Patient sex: F
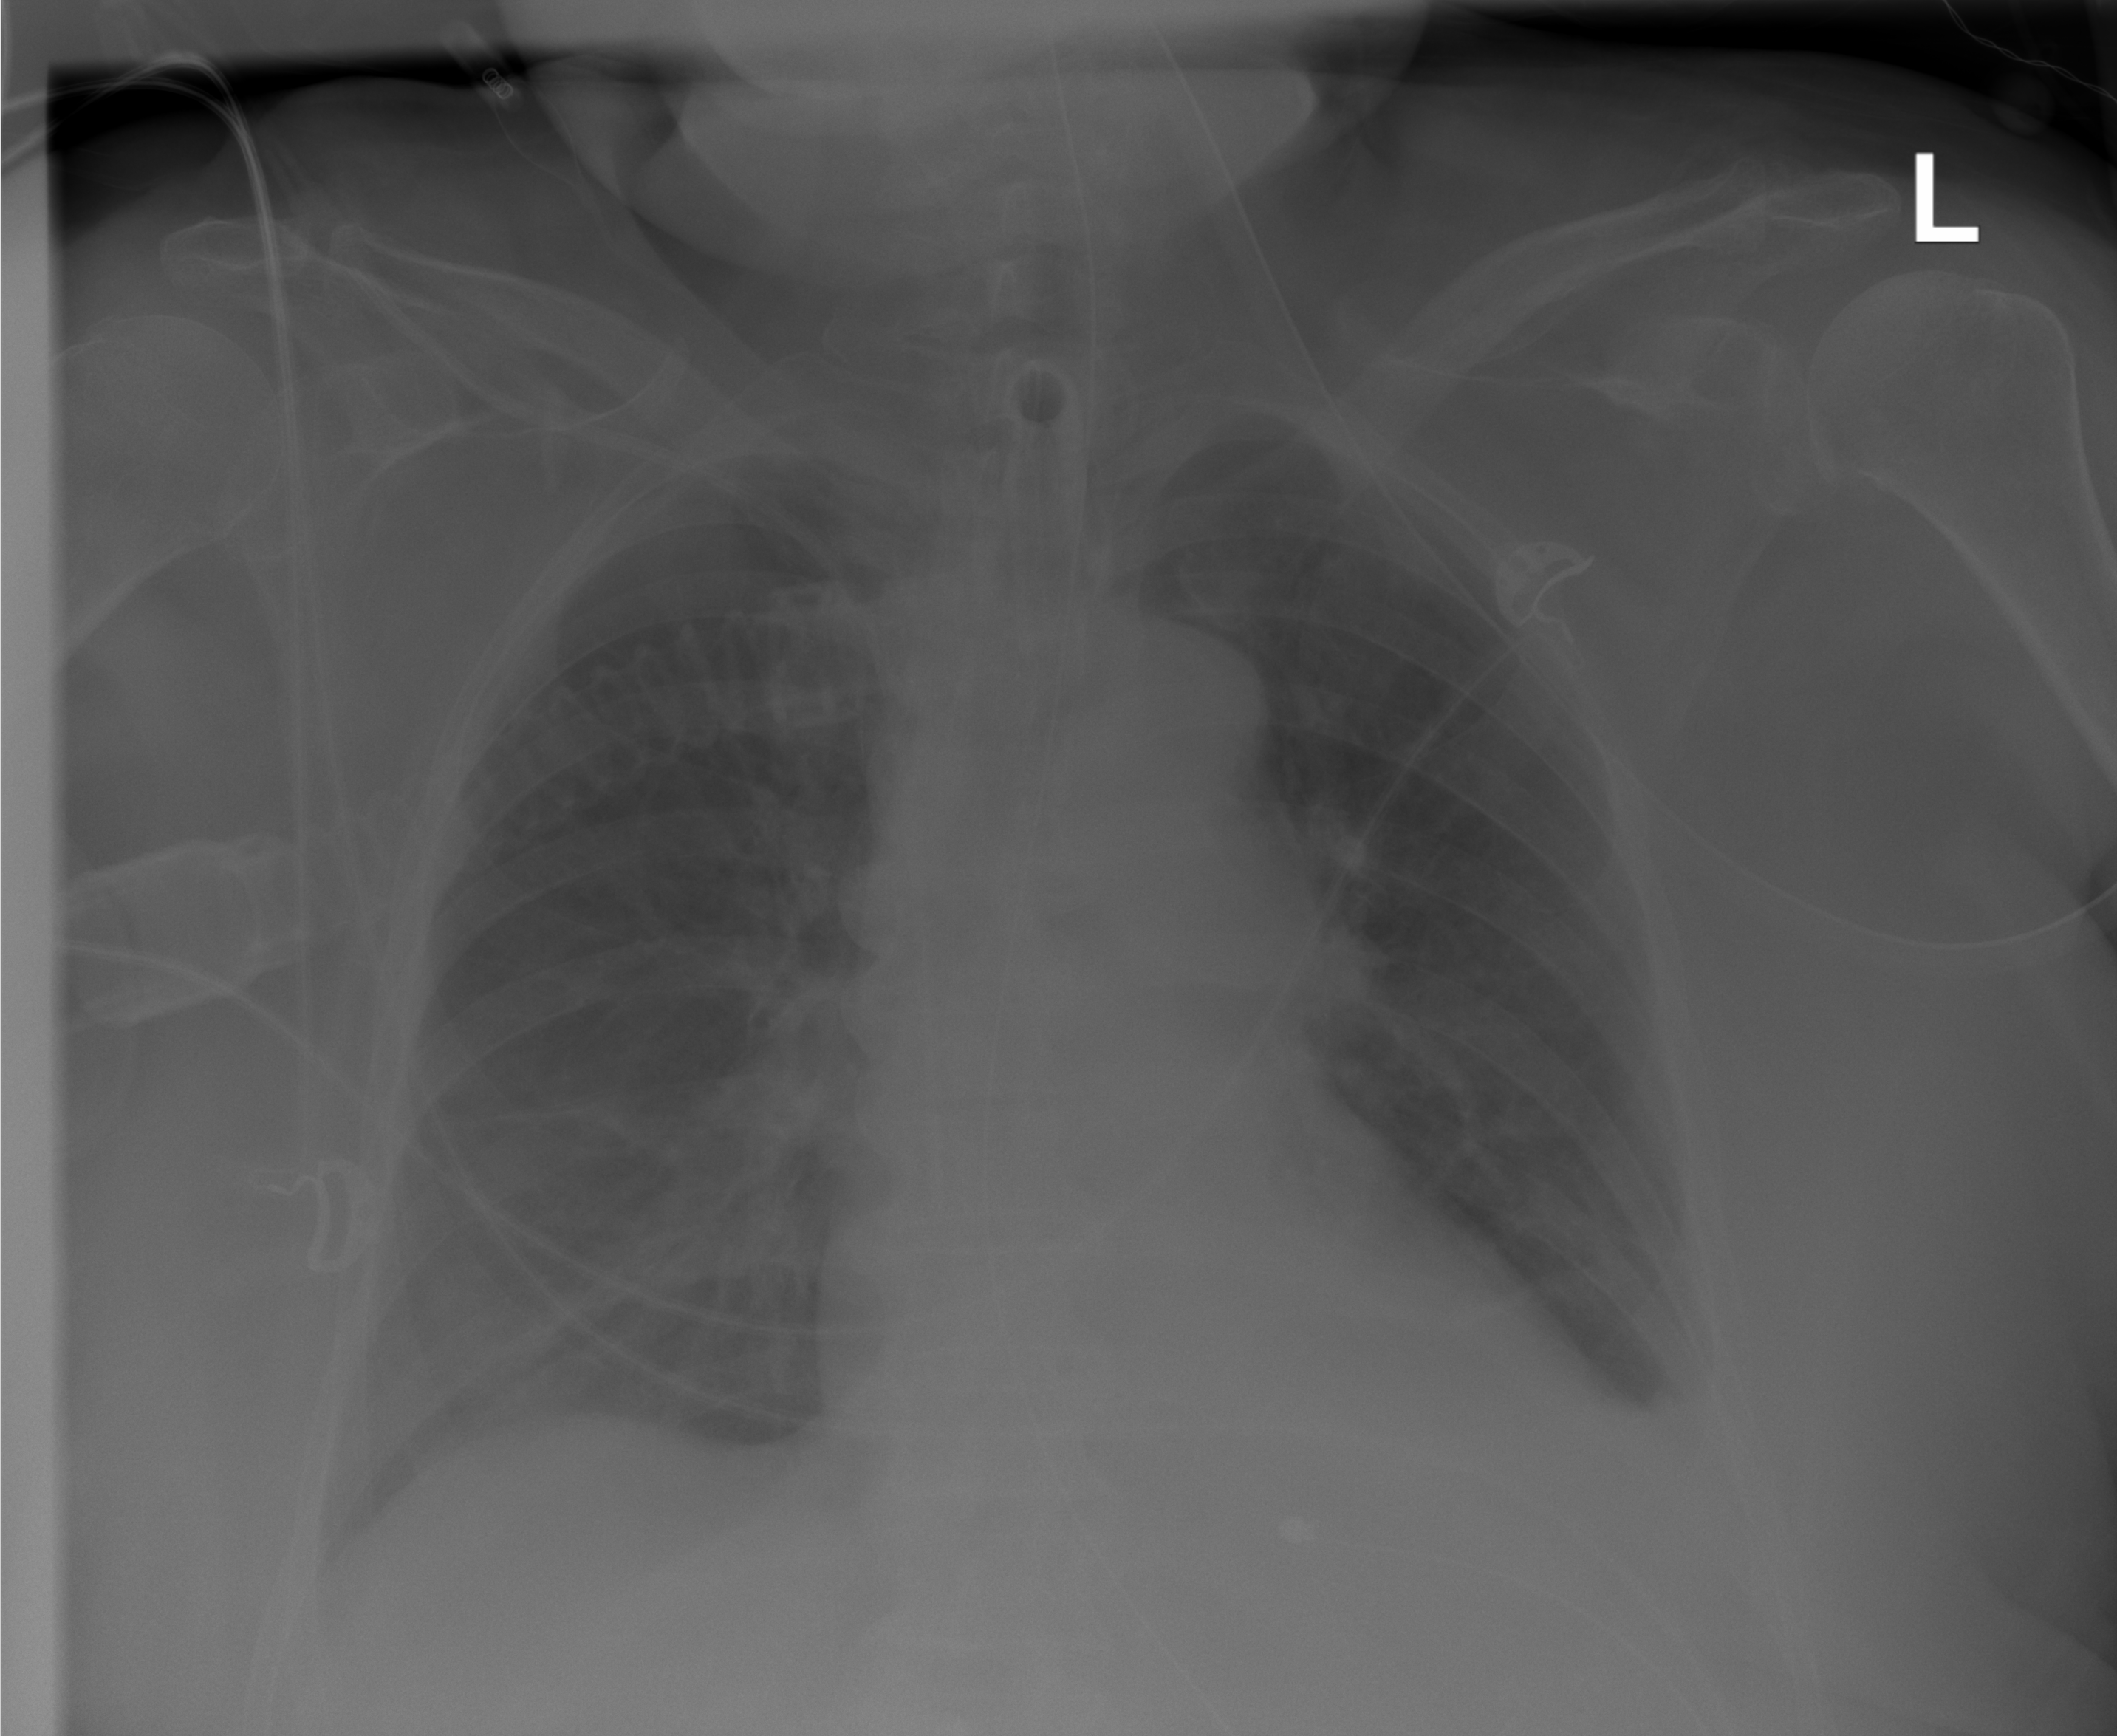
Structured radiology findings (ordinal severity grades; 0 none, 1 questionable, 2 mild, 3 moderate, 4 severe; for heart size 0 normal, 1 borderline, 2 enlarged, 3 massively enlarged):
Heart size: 0
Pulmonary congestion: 2
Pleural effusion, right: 0
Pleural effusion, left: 2
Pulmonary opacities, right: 0
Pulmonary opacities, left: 0
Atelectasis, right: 0
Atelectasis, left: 2